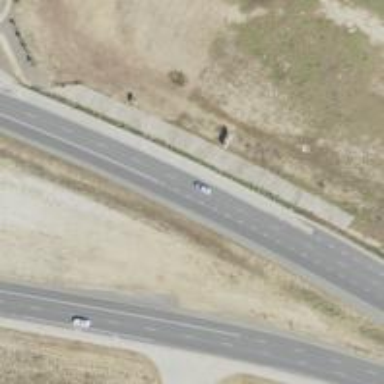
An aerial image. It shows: This image shows trunk highway that functions as expressway.